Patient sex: M
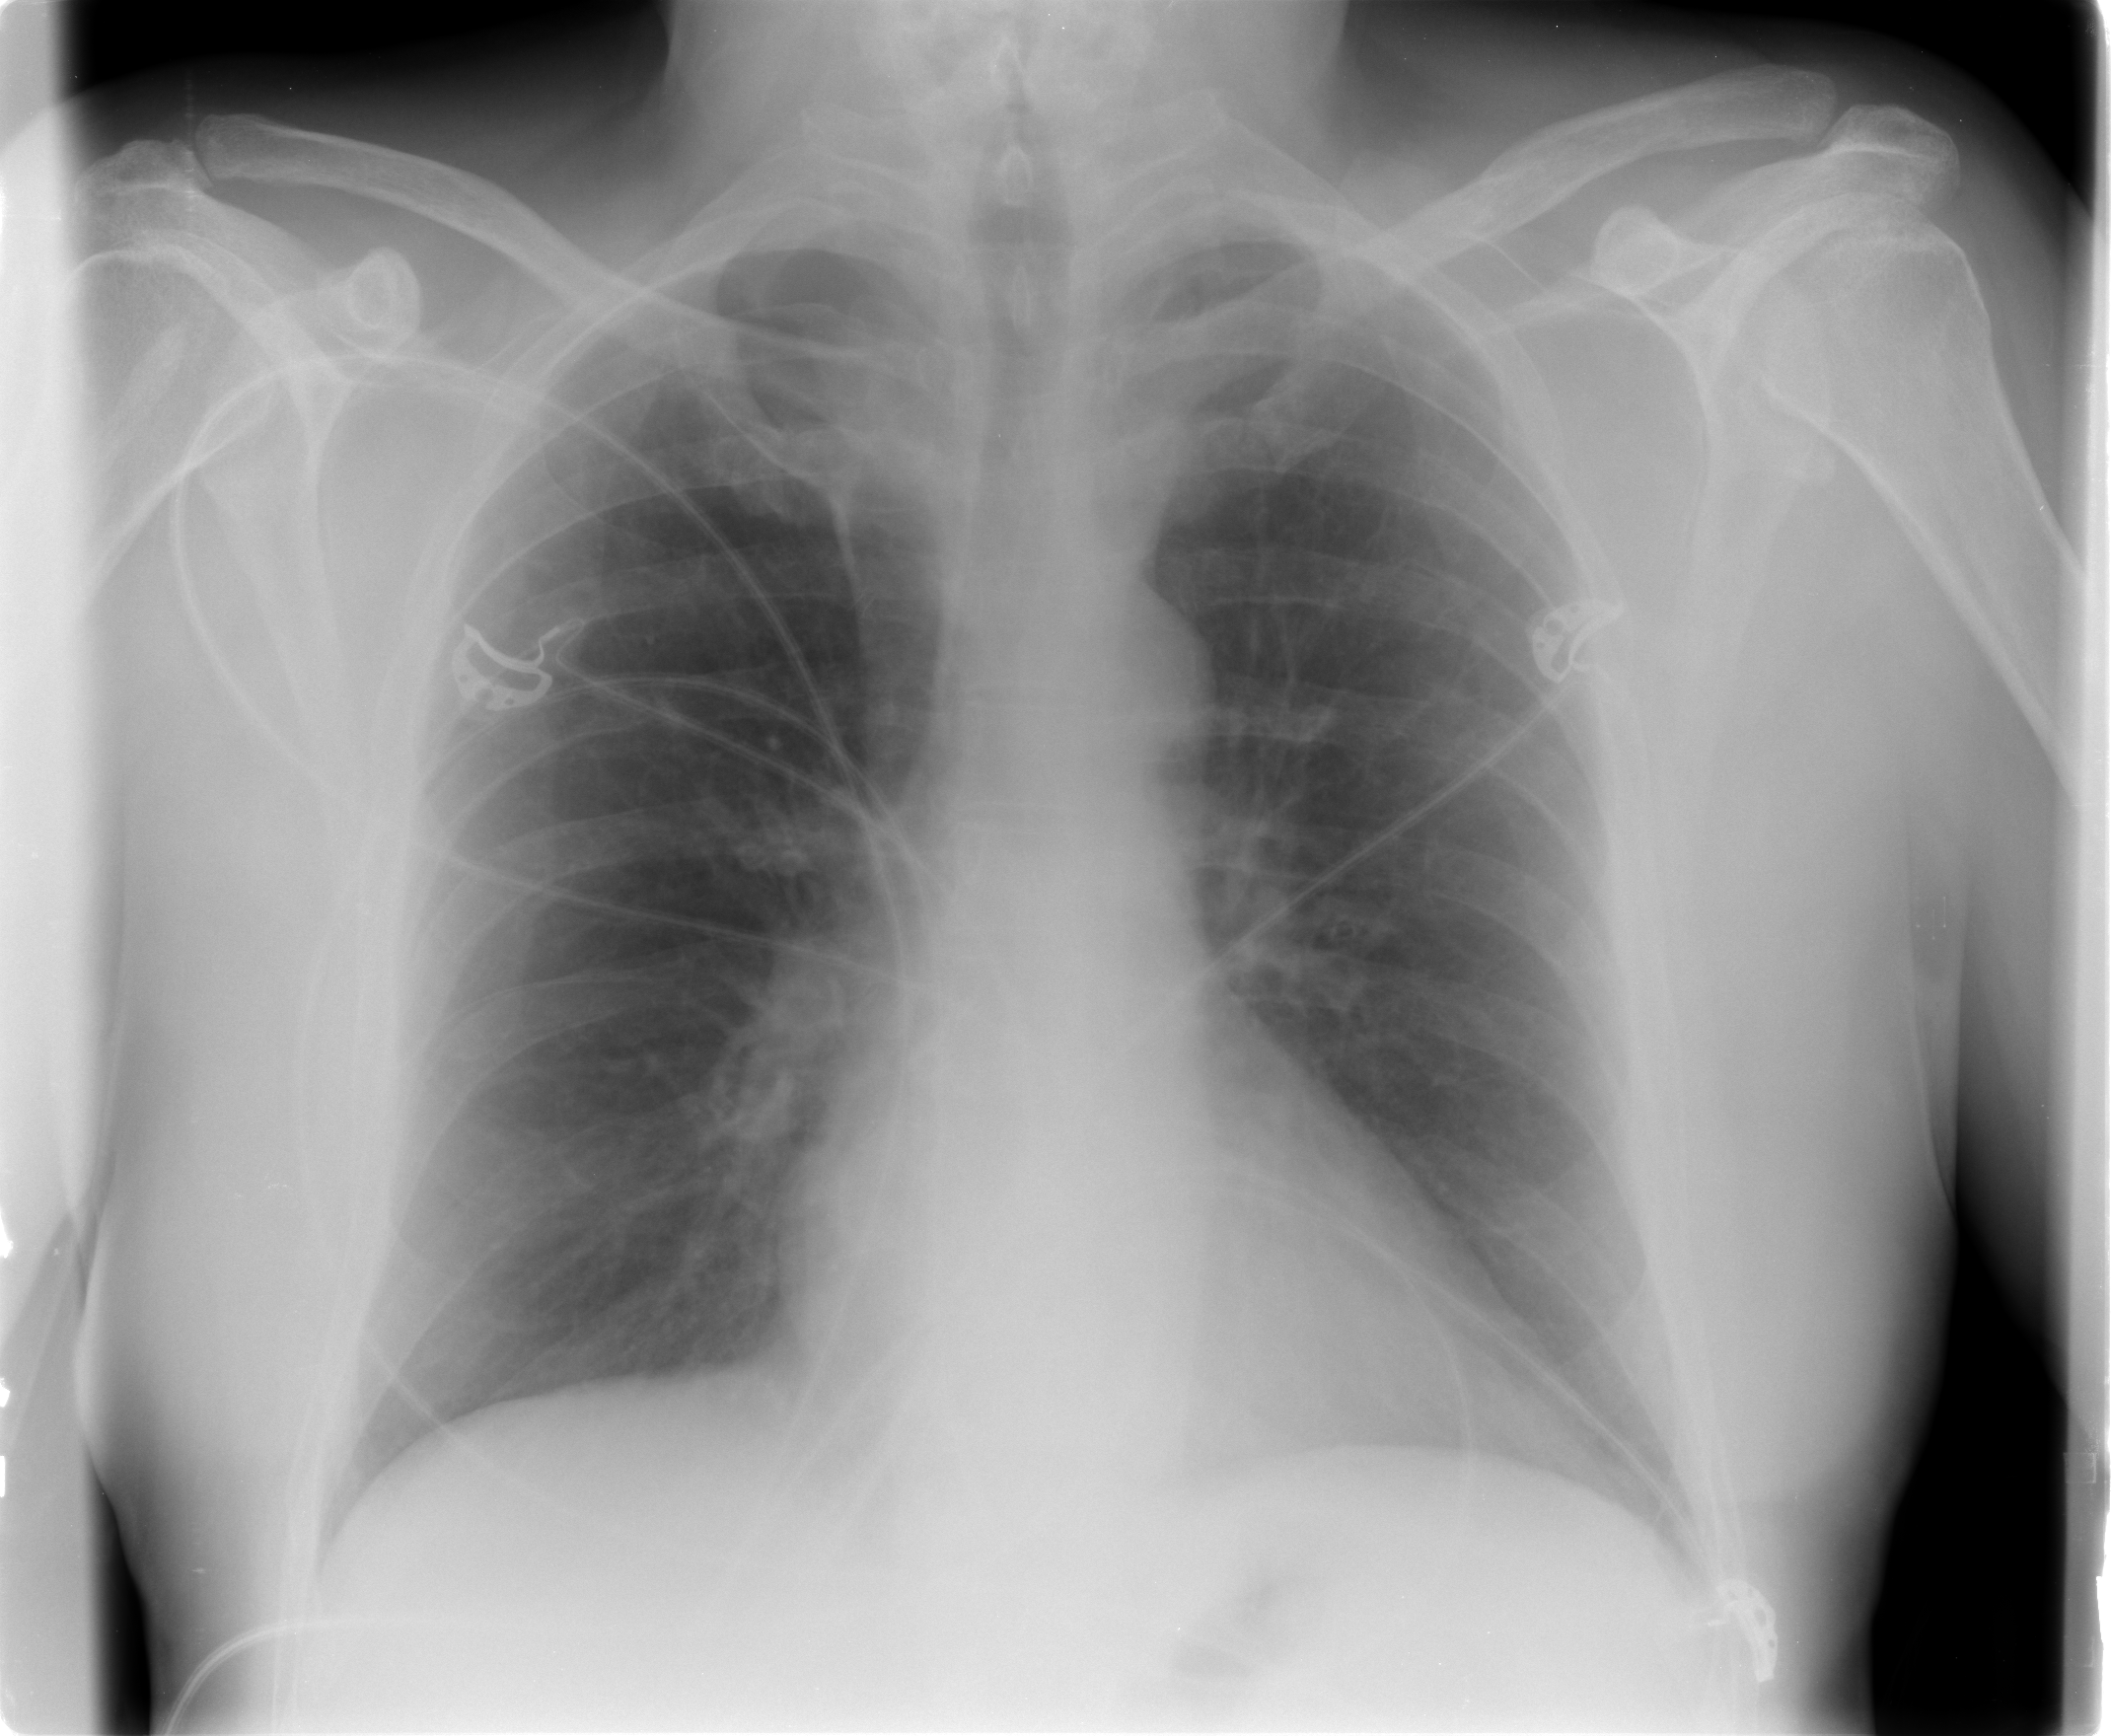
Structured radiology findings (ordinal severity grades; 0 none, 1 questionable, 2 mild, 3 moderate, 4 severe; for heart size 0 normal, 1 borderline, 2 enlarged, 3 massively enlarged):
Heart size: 0
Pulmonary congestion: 0
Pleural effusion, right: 0
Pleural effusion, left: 1
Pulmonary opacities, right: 0
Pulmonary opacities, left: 0
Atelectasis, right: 0
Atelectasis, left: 0